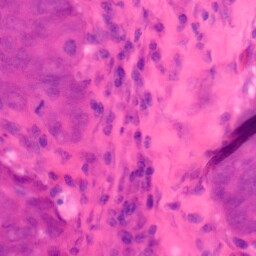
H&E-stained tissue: Colon